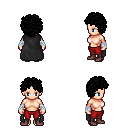
a pixel art fantasy rpg character, female body template, human, light skin, black cape, red pants, black curly afro hairstyle, white cloth bandages, maroon shoes, four views (front, back, left, right), 2x2 character sprite sheet, small pixel art, hard edges, no anti-aliasing